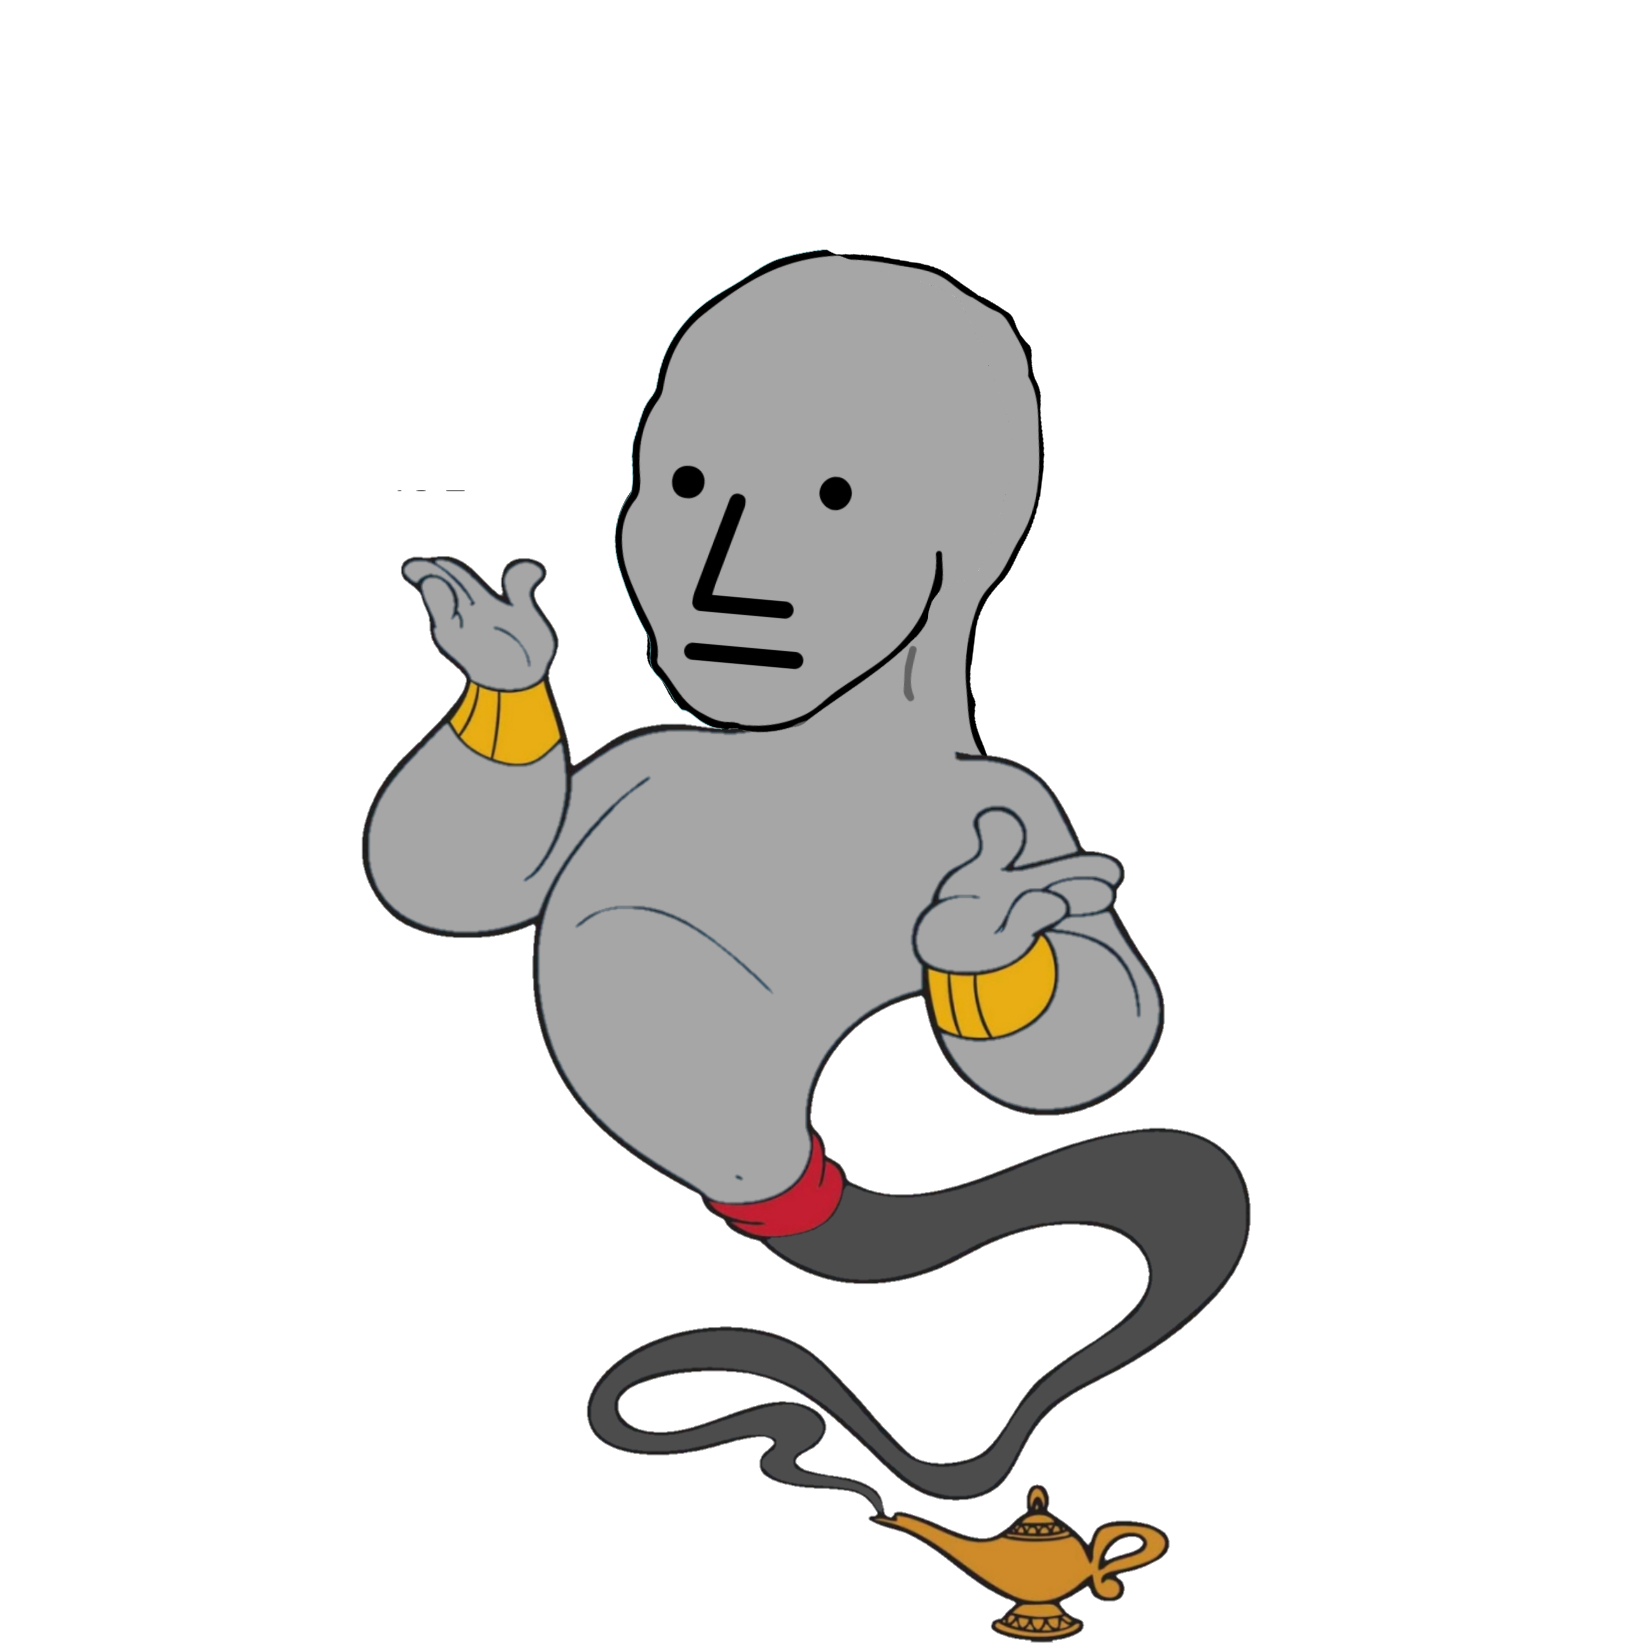
Label: 5_NPC